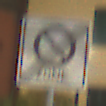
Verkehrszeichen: EndeEingeschraenktesHalteverbotZone
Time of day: Night
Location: Outdoor (Urban)
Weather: PartlyCloudy
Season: NotSpecified
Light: Artificial